Question: I can not type in the terminal:

What is the problem? Help please.
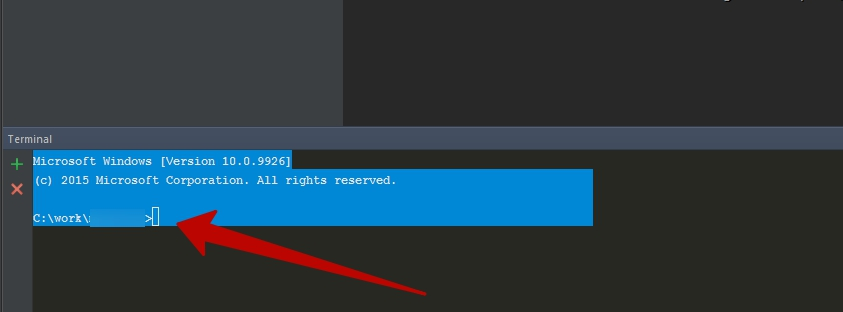
Answer: I had the same problem. "experimental features" for 'cmd' did the trick for me. Right click the title bar of the cmd and go properties.
Be sure to Webstorm or PhpStorm after doing these.
For Windows 10:
Just check the "Use legacy console" option.
<URL>
For Windows 10 Technical Preview: Uncheck "Enable Experimental Console features" in "Experimental" tab